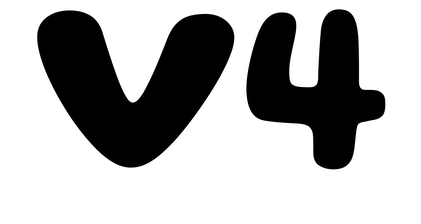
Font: Gluten_Bold